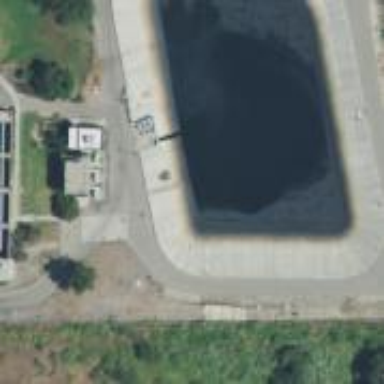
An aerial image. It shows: Body of wastewater.